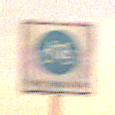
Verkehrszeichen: BeginnFahrradstrasse
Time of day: SunriseSunset
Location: Outdoor (Nature)
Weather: PartlyCloudy
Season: NotSpecified
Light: Natural